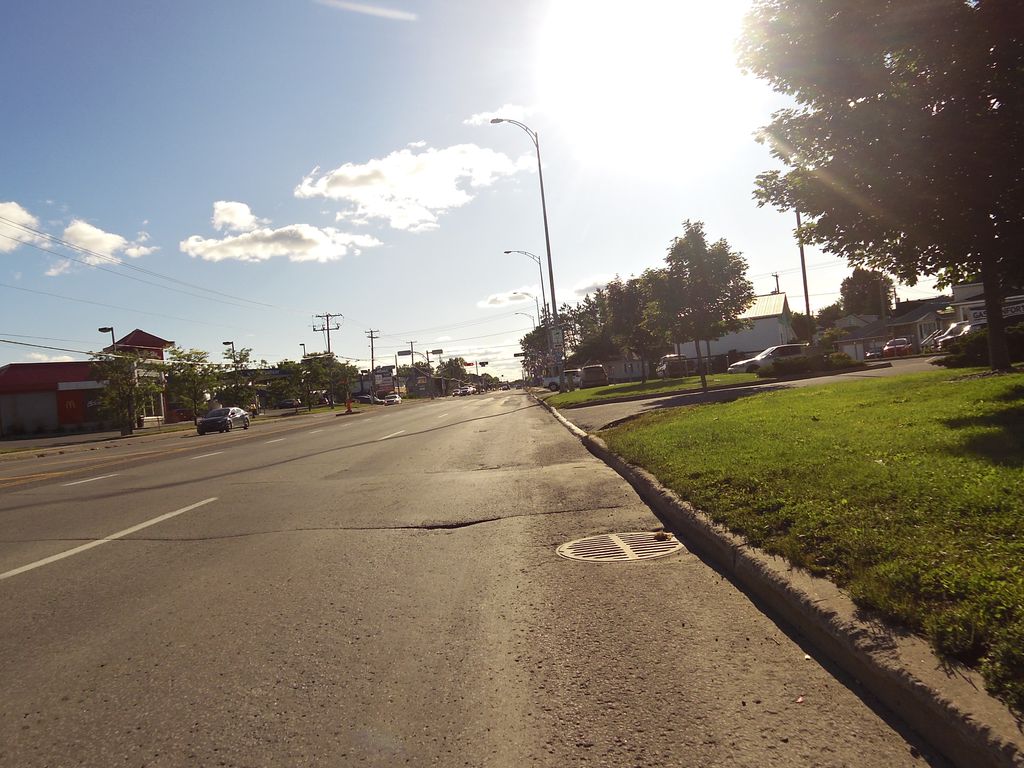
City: ottawa-gatineau